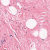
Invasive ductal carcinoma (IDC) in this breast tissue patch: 0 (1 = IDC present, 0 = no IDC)